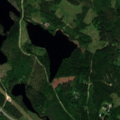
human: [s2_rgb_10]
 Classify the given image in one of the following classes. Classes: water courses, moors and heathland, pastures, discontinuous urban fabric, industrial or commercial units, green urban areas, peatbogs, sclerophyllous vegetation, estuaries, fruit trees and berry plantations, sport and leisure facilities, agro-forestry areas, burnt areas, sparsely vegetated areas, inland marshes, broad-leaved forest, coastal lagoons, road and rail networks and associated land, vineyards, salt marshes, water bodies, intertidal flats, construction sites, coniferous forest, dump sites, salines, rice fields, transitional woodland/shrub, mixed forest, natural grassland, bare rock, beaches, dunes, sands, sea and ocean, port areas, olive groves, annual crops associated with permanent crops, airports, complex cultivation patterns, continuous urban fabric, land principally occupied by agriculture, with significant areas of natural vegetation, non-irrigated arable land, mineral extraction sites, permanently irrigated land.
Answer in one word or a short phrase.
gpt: coniferous forest, mixed forest, transitional woodland/shrub, water bodies